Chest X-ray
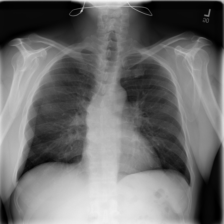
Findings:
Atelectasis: negative
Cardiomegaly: negative
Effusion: negative
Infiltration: negative
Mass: negative
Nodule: negative
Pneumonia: negative
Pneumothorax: negative
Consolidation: negative
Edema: negative
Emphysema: negative
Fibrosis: negative
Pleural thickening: negative
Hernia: negative